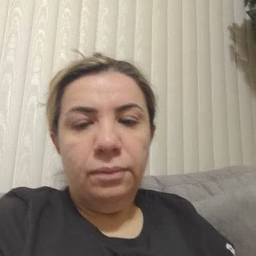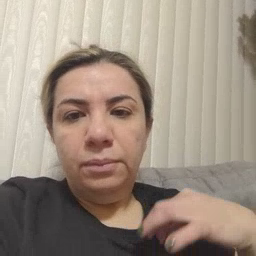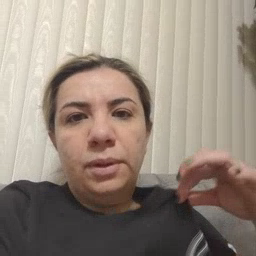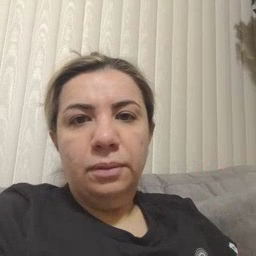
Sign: shirt